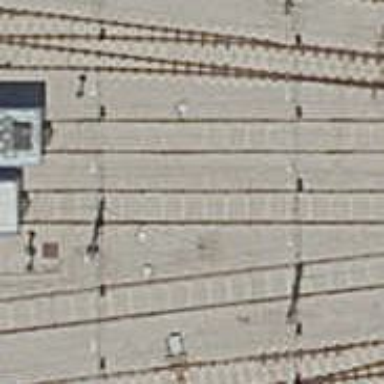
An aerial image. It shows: Yard with electrified contact lines.